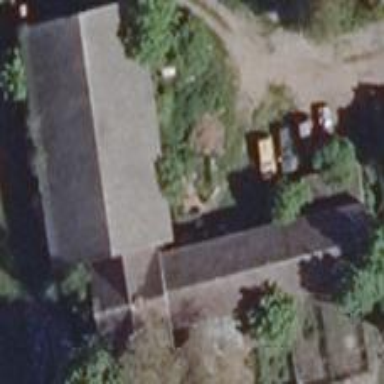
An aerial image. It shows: Residential building.